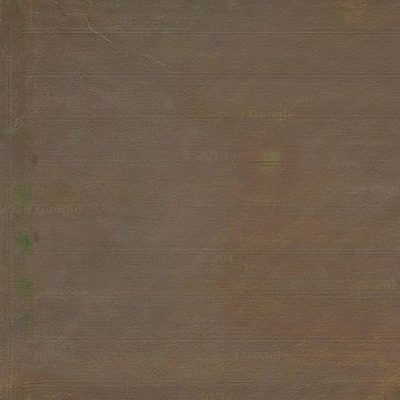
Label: Field